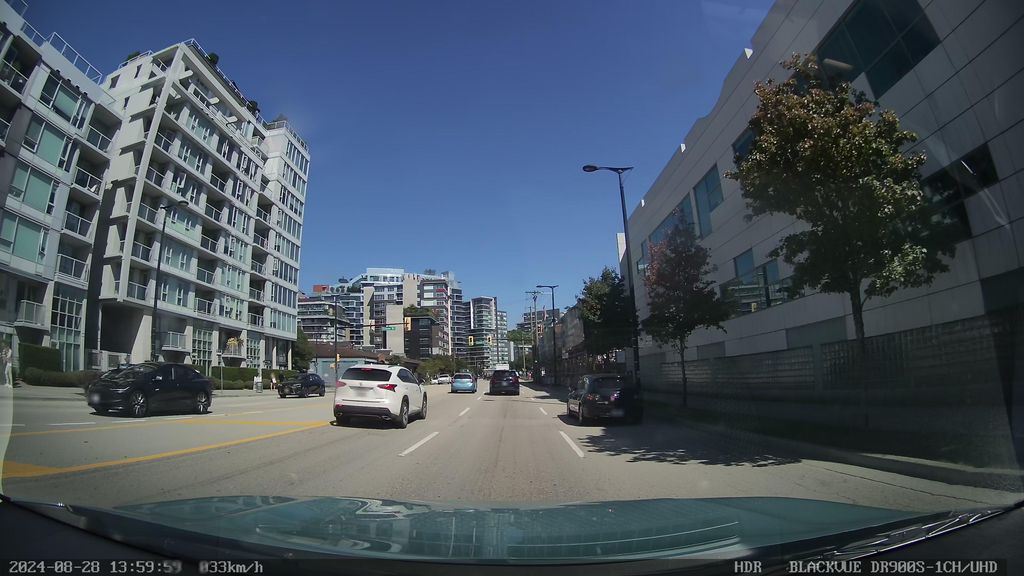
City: vancouver